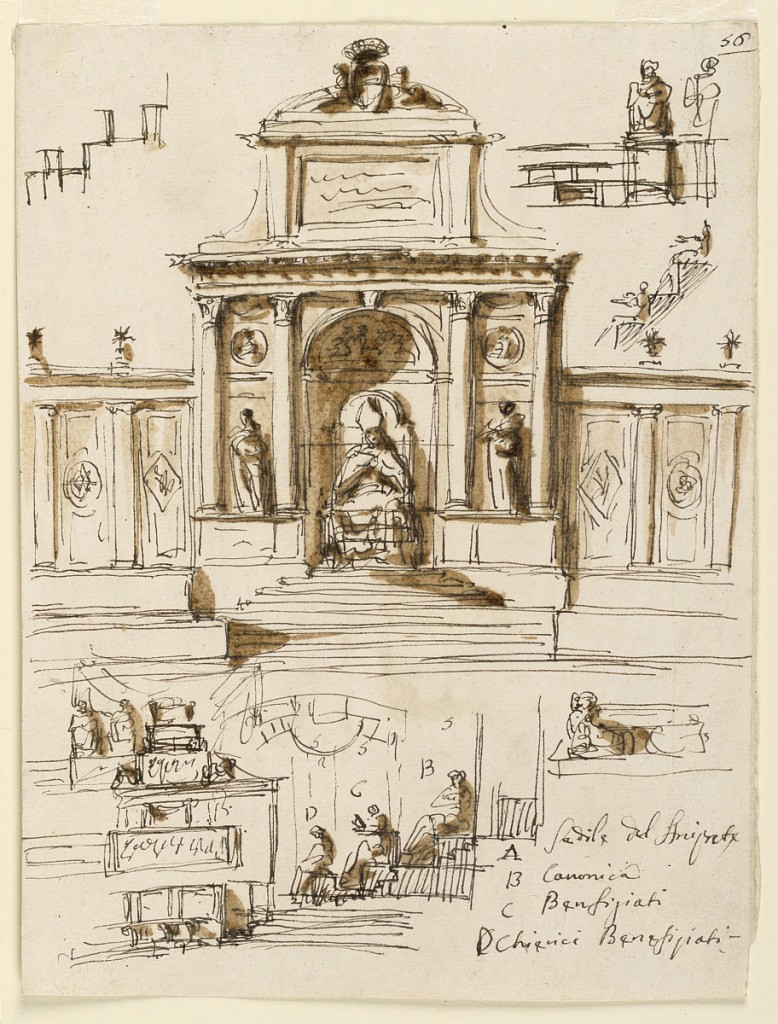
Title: Designs for Ecclesiastic Stalls
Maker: Giuseppe Barberi, Italian, 1746–1809
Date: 1746–1809
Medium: Pen and brown ink, brush and brown wash on off-white laid paper, lined
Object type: Drawing
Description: Designs for Ecclesiastic Stalls.